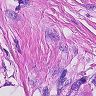
Metastatic tissue present: yes